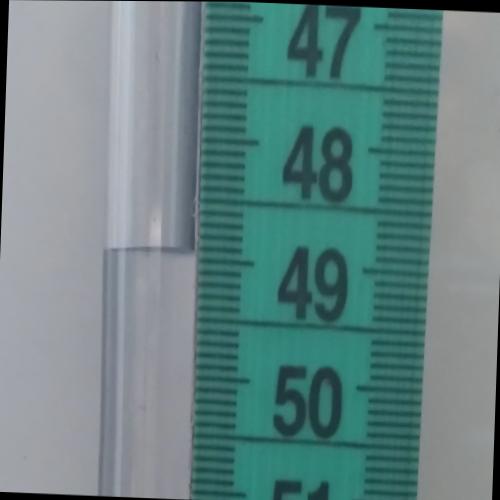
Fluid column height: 48.9 cm